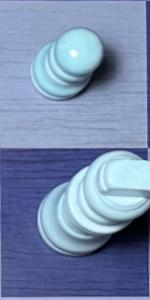
Label: King_White